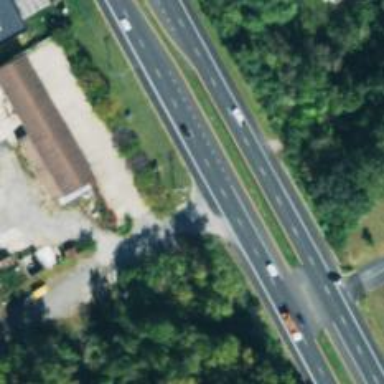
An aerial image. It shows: Trunk highway.